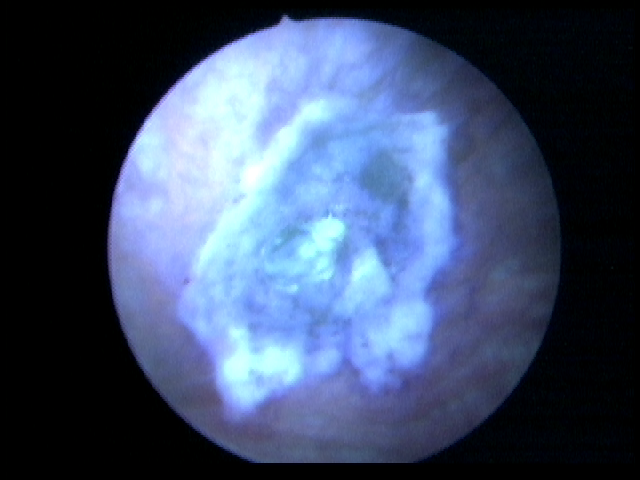
Modality: BLC
Class: Anatomical landmarks
Subclass: ResectionBed
Lesion: L1
Stage: Ta
Morphology: Papillary
Bladder cancer association: No